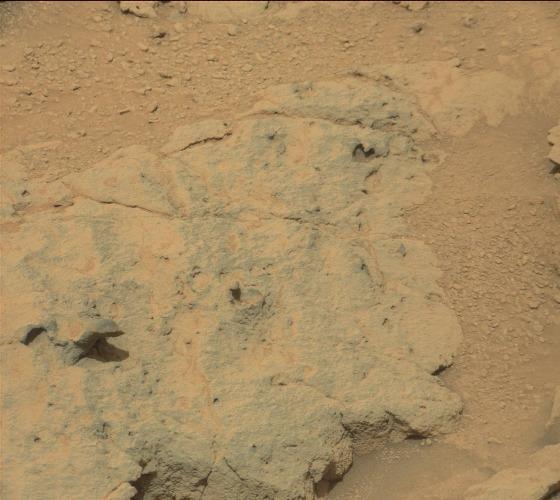
Terrain classes present: Bedrock, Gravel / Sand / Soil, Rock, Shadow